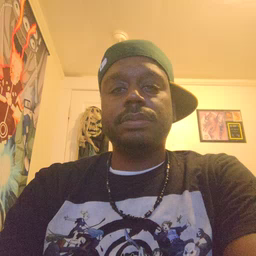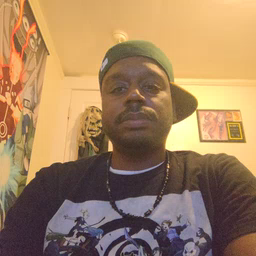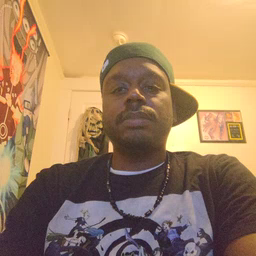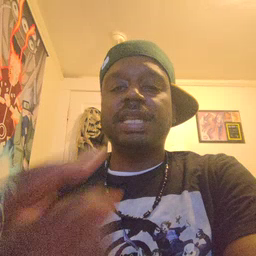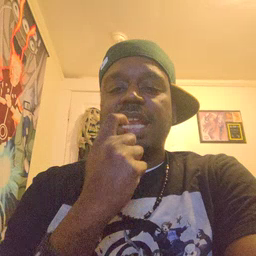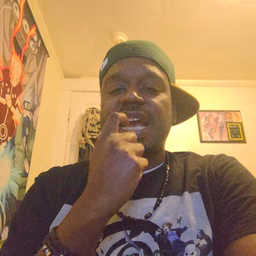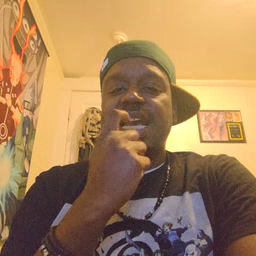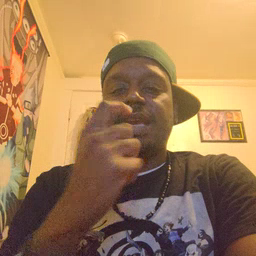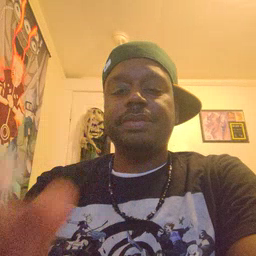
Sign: glasswindow